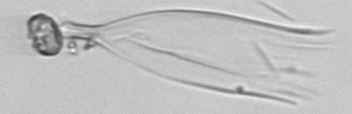
Label: Favella